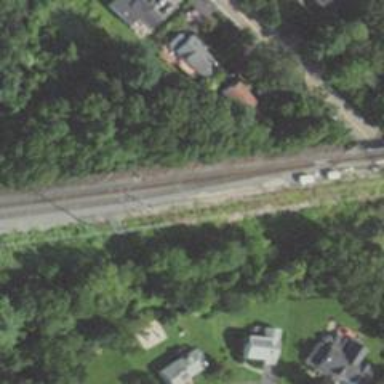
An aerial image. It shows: Railway siding with rails.